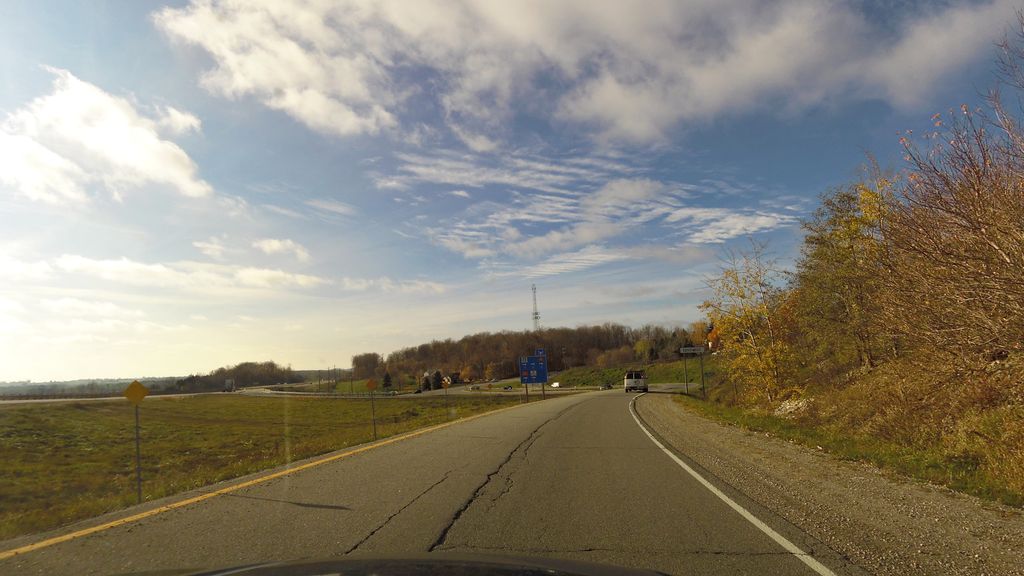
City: kitchener-waterloo